Interaction volume radius: 5 \u00c5
Interaction volume height: 20 \u00c5
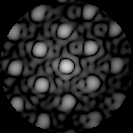
Disorder parameter: 0.2084